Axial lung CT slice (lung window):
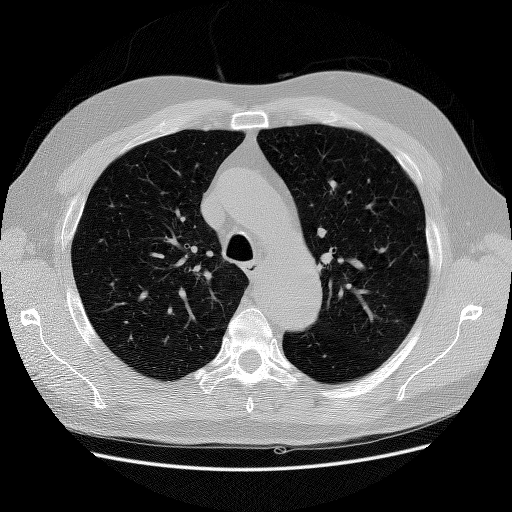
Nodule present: no